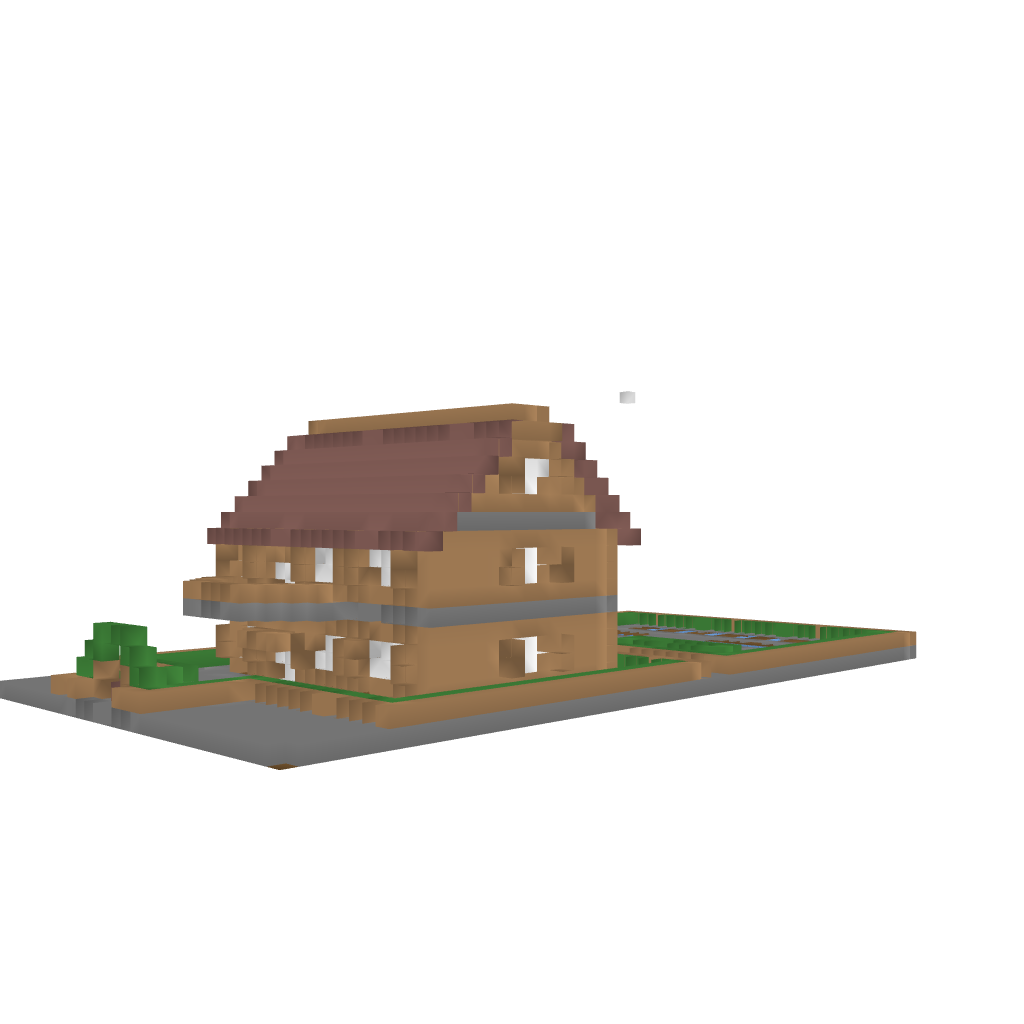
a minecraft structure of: Medium town house good quality